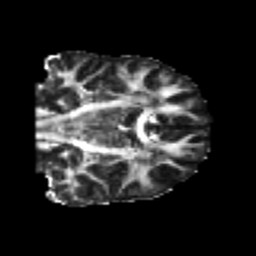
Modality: FA
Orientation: coronal
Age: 22
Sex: male
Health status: healthy
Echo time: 0.074 s